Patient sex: M
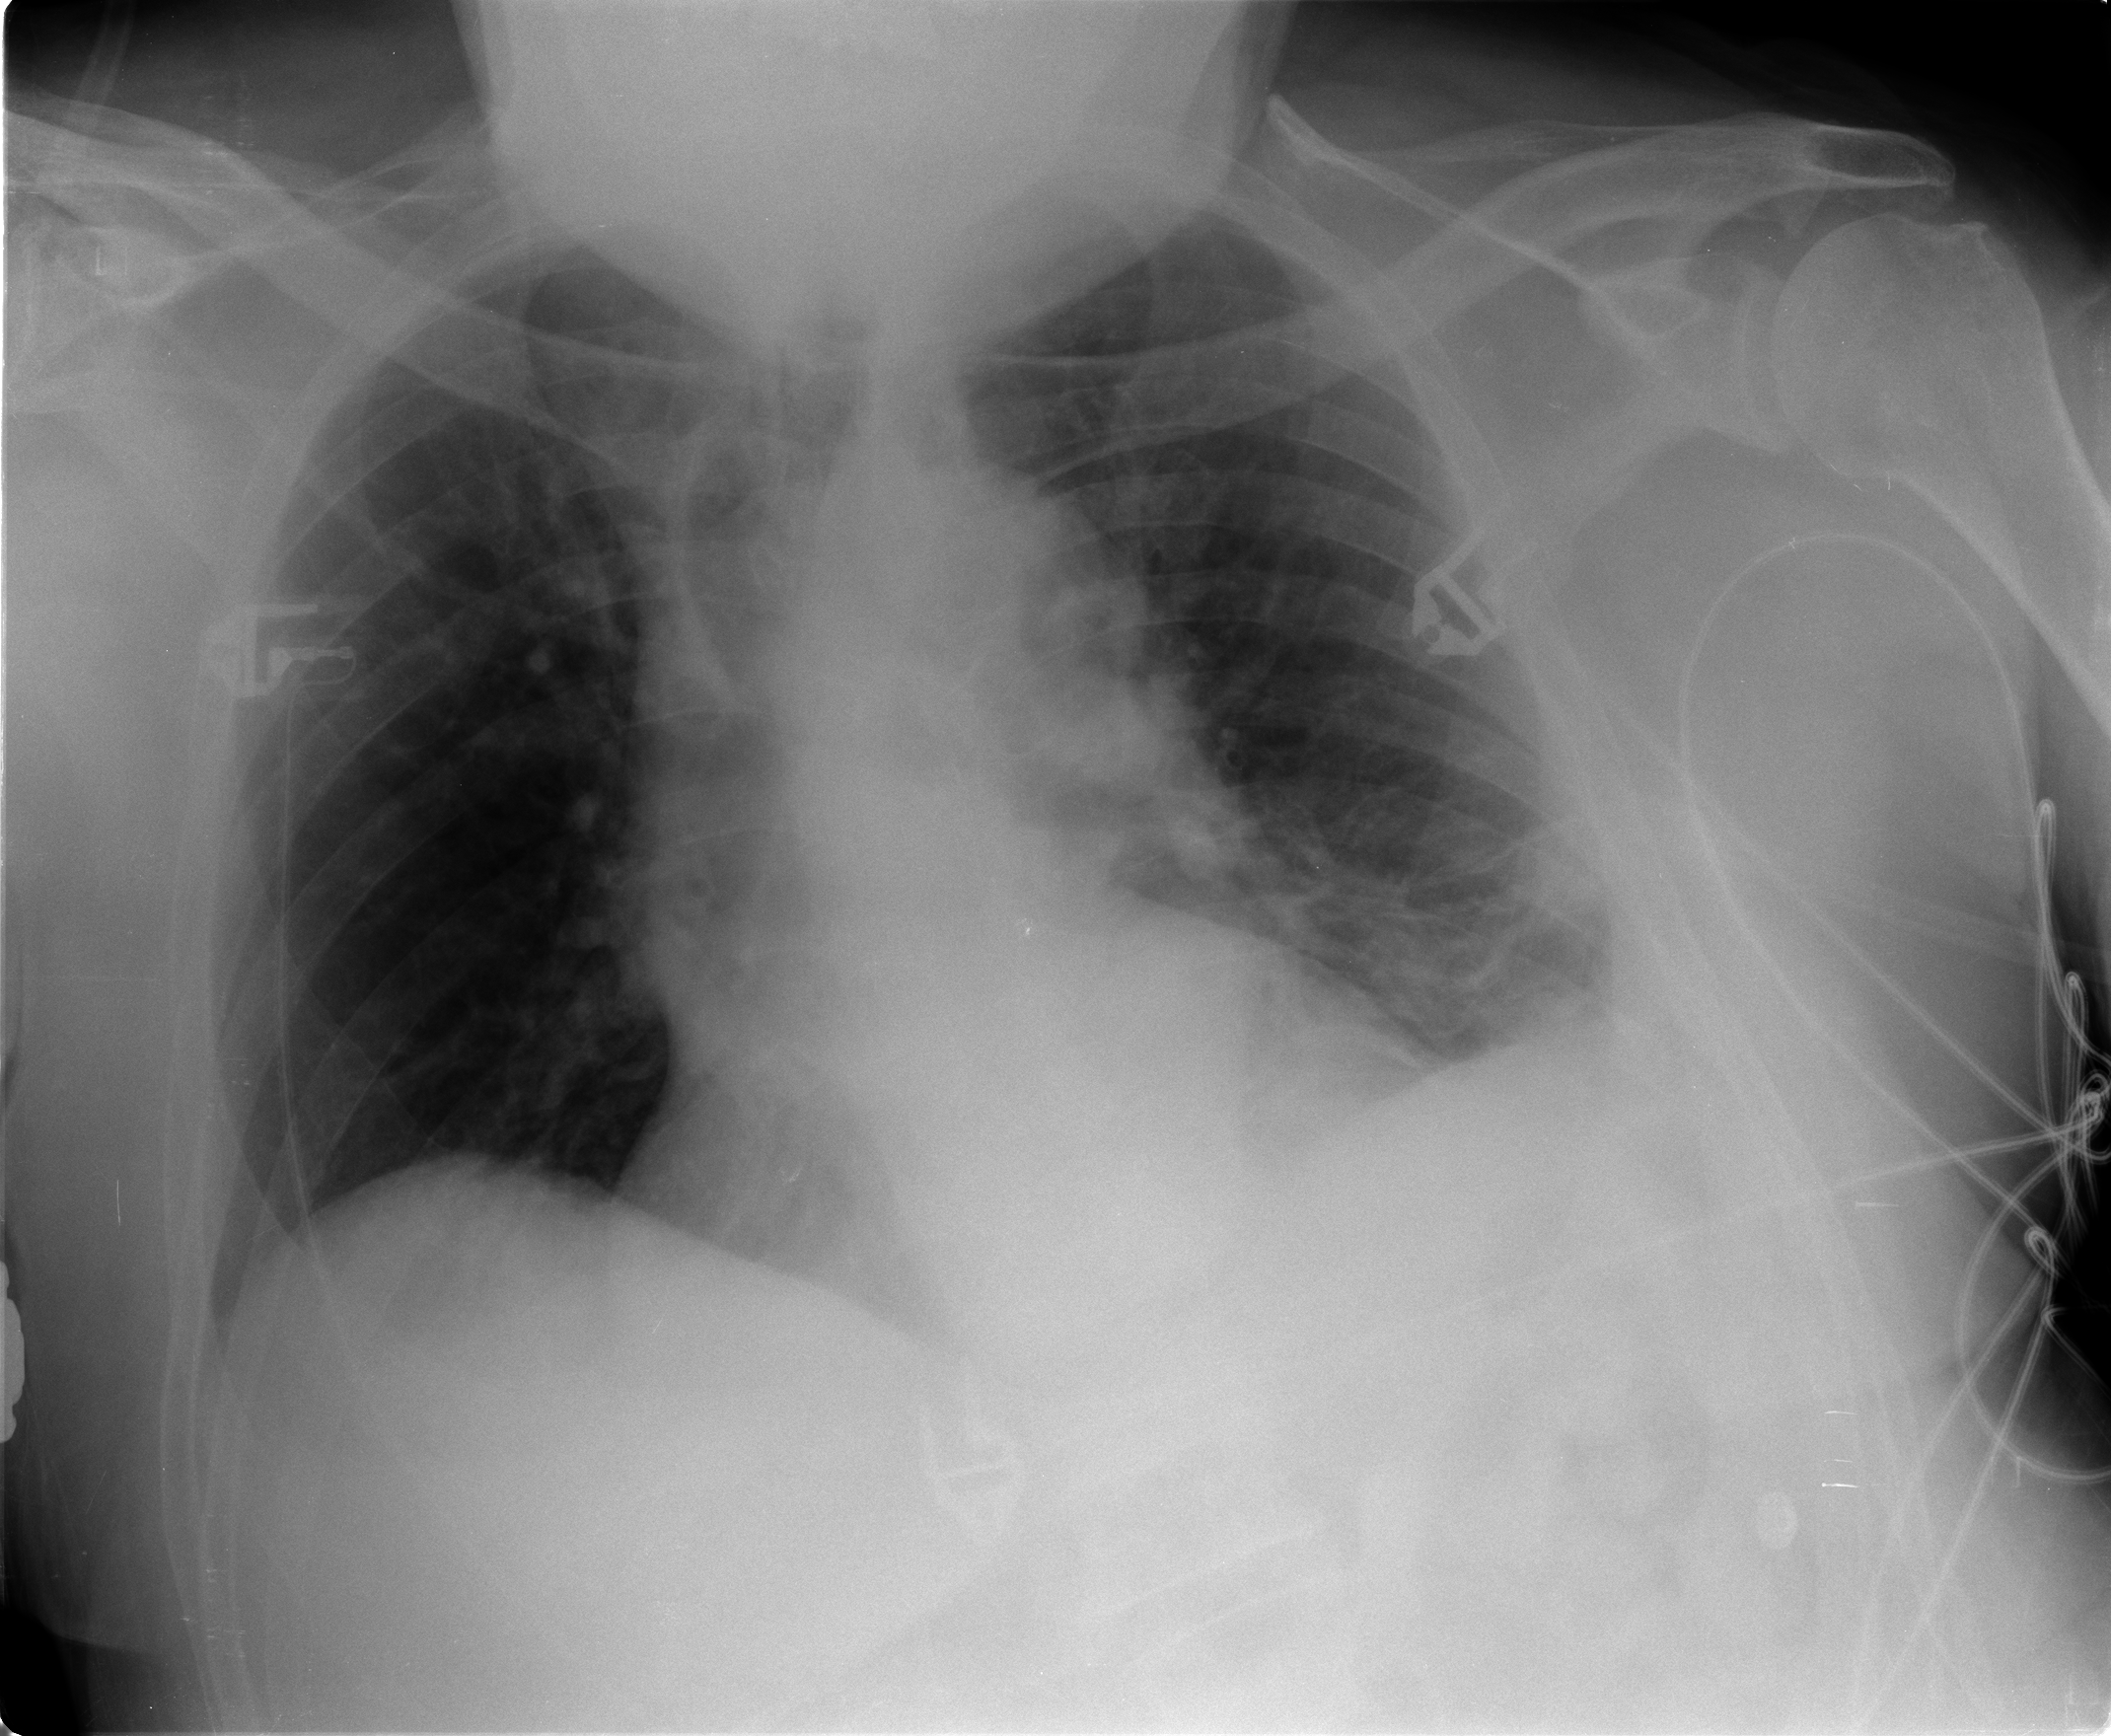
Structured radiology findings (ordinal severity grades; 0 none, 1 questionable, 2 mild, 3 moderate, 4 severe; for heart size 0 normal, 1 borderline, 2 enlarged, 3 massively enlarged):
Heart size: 2
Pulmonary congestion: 0
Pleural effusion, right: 0
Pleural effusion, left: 1
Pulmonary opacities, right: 0
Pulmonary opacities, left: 2
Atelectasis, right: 0
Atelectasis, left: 2